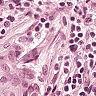
Metastatic tissue present: yes